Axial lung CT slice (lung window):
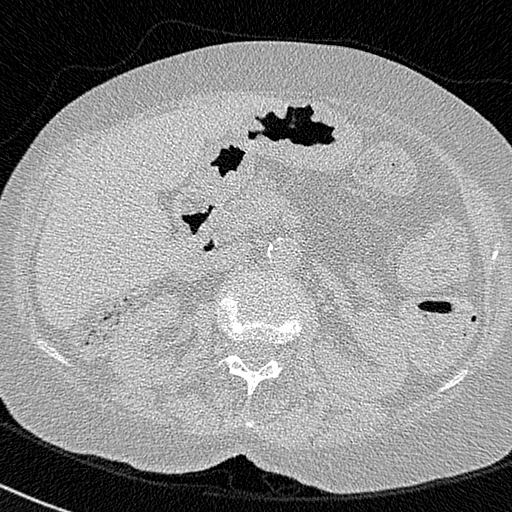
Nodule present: no